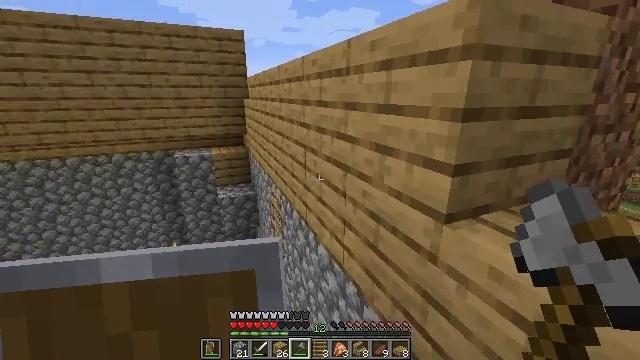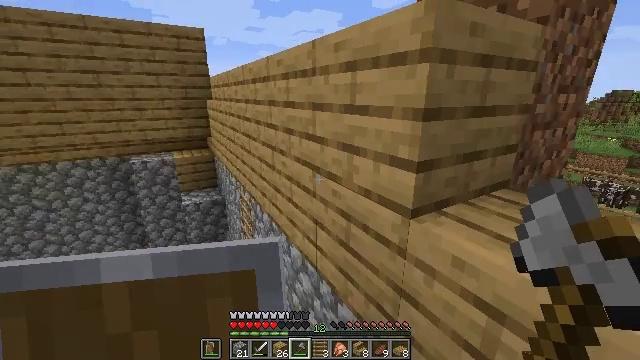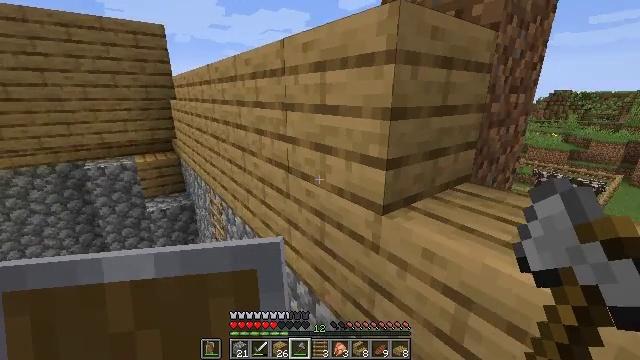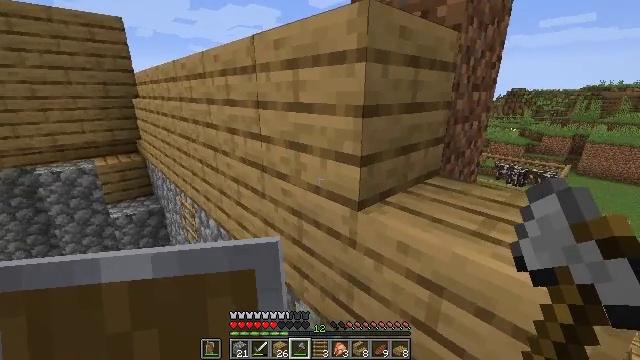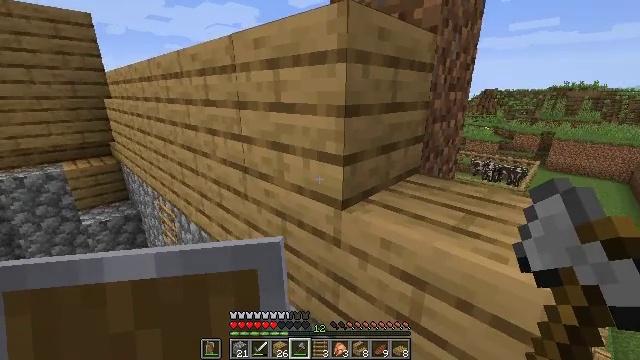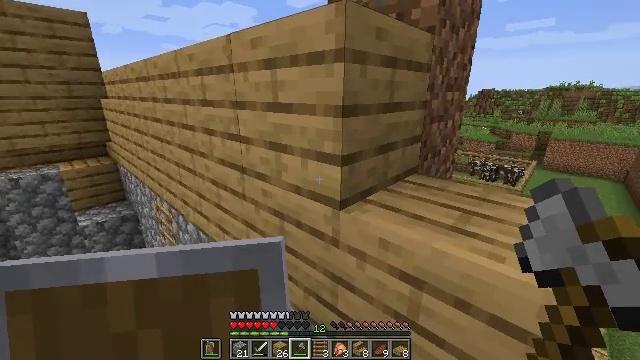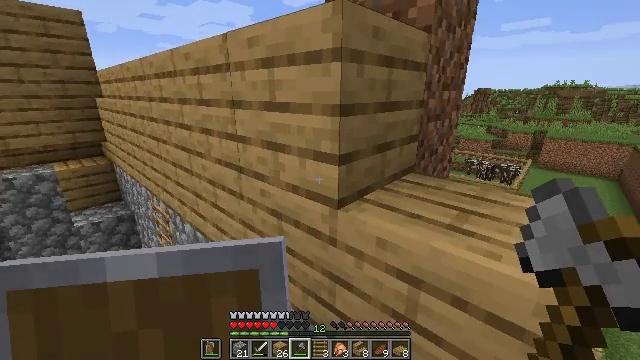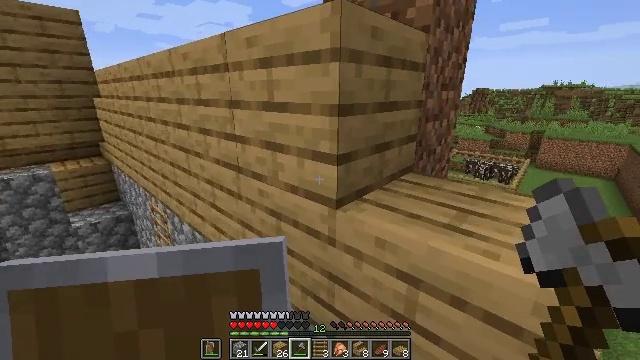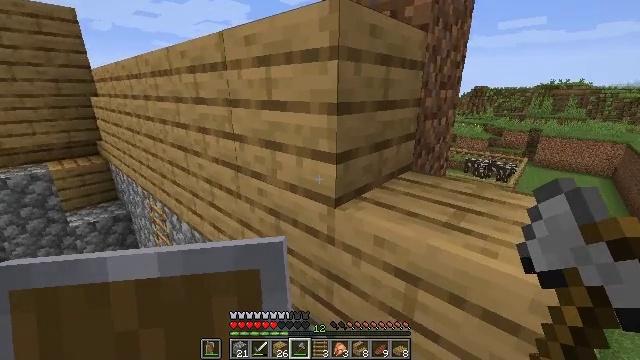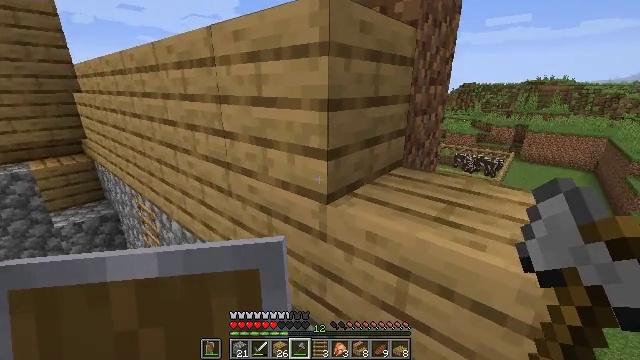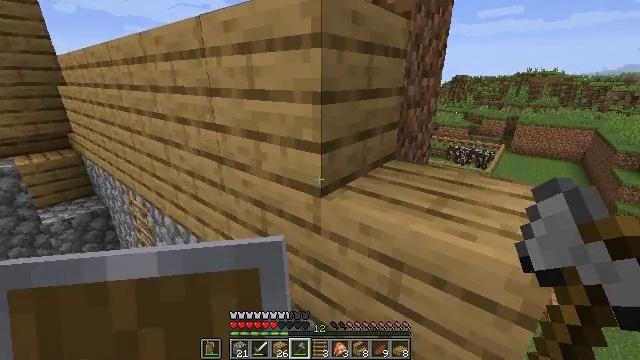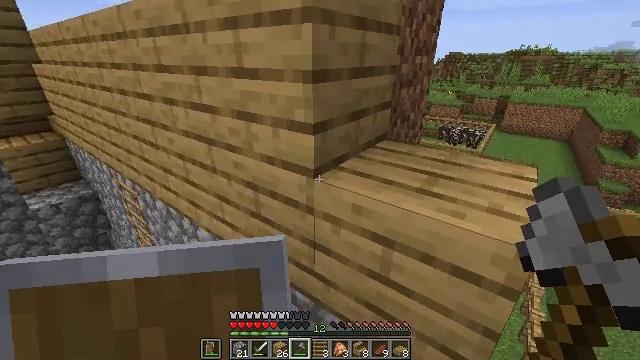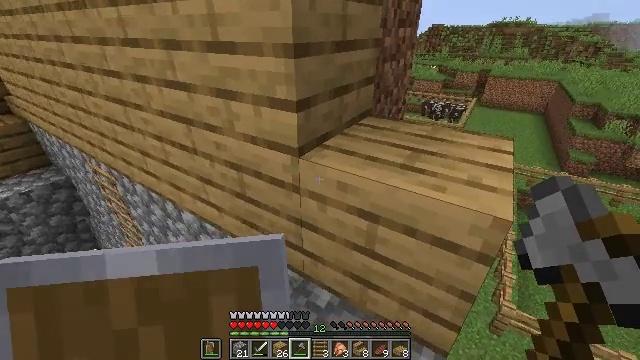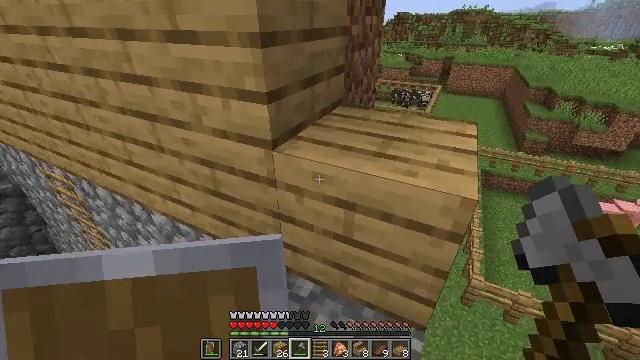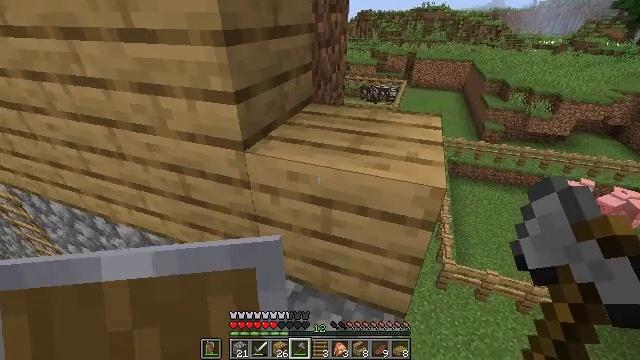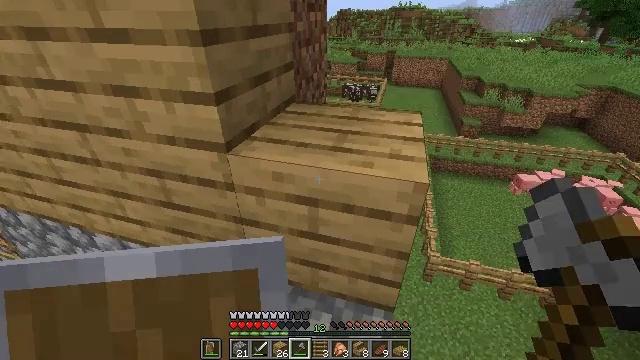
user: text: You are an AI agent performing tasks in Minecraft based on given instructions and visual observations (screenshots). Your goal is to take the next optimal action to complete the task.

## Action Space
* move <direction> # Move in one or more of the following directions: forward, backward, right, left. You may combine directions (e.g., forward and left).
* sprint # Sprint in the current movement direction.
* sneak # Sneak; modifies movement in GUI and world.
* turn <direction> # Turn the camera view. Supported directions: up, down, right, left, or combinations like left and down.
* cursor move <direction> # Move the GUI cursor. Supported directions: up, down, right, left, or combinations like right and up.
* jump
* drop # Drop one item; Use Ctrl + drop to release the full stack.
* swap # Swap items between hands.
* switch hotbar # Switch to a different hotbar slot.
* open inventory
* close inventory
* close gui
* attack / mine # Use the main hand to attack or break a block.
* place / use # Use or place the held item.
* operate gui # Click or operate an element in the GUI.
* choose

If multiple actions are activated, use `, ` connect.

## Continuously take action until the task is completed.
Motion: motion action
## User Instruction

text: Break the existing planks.
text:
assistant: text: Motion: turn right
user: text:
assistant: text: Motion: turn right
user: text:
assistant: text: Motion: turn right
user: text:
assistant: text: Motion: turn right
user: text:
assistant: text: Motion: no_op
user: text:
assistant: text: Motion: no_op
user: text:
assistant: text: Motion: no_op
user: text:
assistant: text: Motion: no_op
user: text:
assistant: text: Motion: turn right
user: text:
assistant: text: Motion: turn right and down
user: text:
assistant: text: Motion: turn right and down
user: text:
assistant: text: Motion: turn right and down
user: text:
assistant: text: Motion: turn right and down
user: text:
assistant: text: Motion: turn right
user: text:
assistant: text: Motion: turn right
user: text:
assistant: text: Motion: turn right
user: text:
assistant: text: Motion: attack / mine
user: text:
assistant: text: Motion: attack / mine
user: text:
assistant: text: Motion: attack / mine
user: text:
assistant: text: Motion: attack / mine
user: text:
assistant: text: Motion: attack / mine
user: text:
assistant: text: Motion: attack / mine
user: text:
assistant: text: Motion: attack / mine
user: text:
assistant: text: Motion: attack / mine
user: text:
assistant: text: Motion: attack / mine
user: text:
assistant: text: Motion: attack / mine
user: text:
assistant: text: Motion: turn left, attack / mine
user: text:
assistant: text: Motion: attack / mine
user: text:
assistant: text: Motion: attack / mine
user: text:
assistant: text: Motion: attack / mine